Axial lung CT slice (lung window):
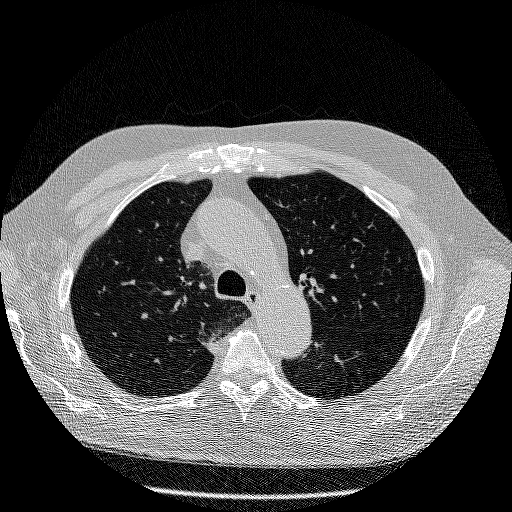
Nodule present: no